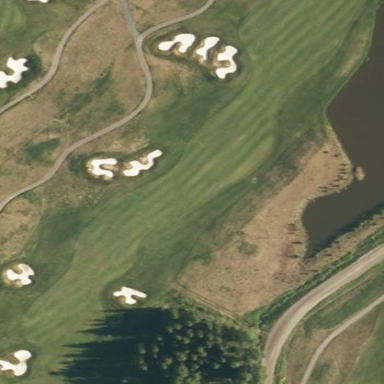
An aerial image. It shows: Grassy area designated as golf fairway.